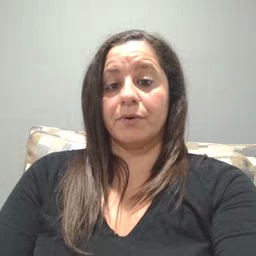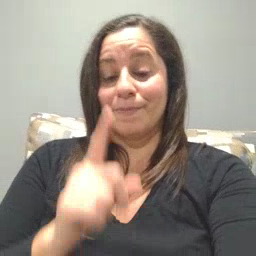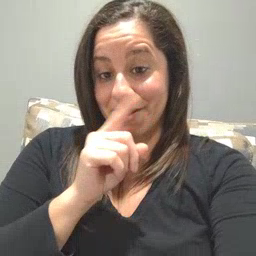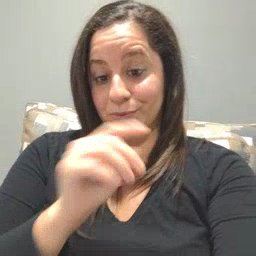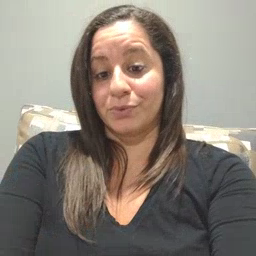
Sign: mouse